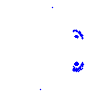
Particle: electron